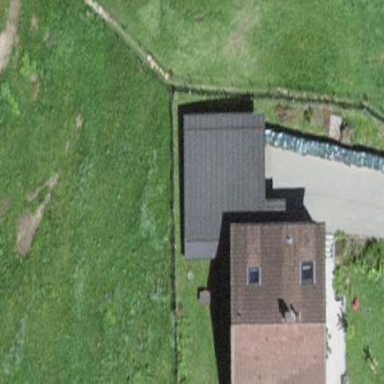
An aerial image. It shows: Simple house.